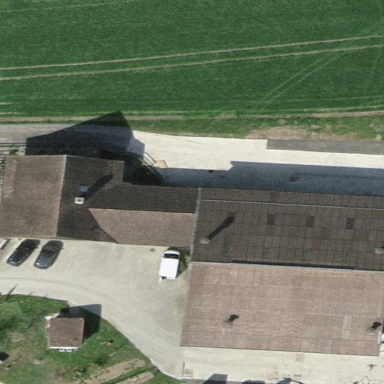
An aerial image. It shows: Building with gabled roof.